Question: I'm running WAMP right now and for whatever reason, the server is not interpreting PHP.

What's wrong?
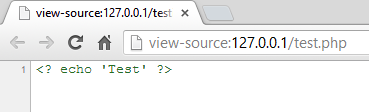
Answer: Most likely you don't have short-hand tags enabled.
Short-hand opening tag looks like '<?' as you've posted. The full-length tag is '<?php'. Check php.ini to see whether or not short-hand is enabled.